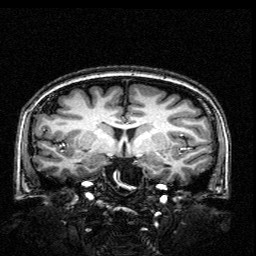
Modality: T1w
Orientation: sagittal
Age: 23
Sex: female